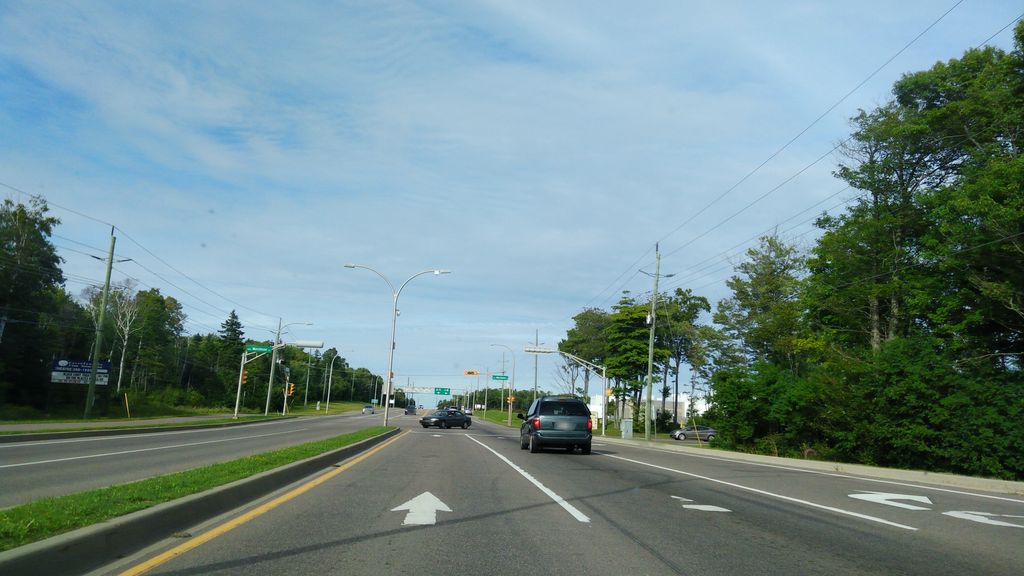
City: charlottetown